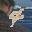
Label: 4